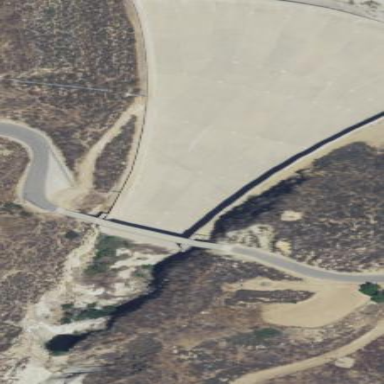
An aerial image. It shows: Spillway along waterway.